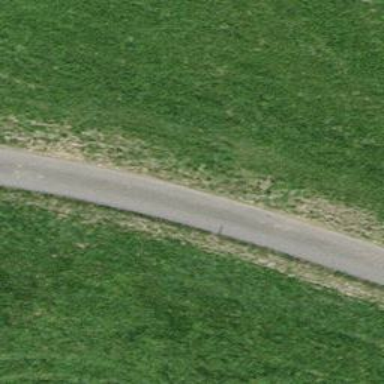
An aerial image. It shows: Smoothly paved residential road.